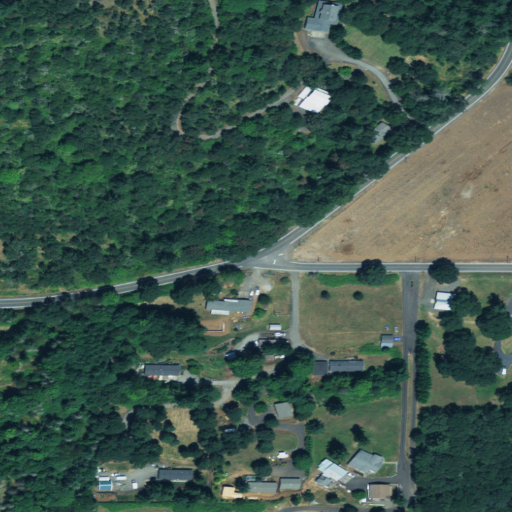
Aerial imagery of gap in Oregon named Parrish Gap containing mixed forest, pasture, low intensity development, open development, medium intensity development, deciduous forest, and evergreen forest